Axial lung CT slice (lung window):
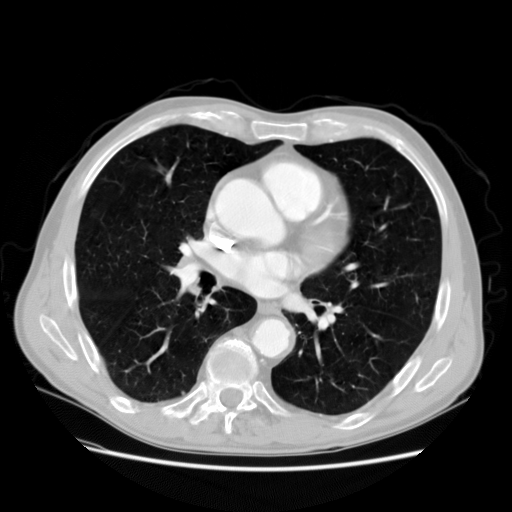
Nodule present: no